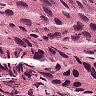
Metastatic tissue present: yes